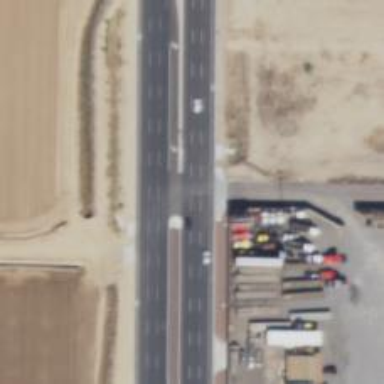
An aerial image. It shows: Asphalt road at the secondary link level.